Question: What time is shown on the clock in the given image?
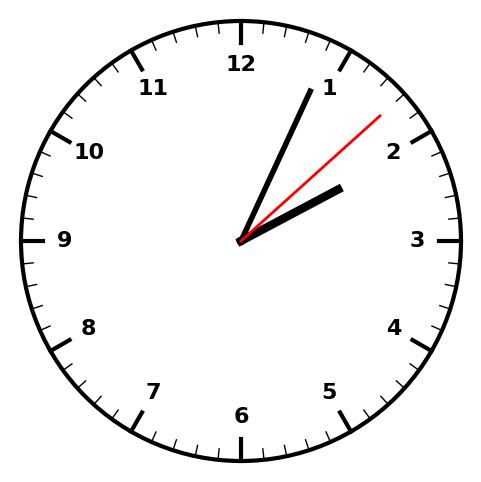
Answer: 02:04:08